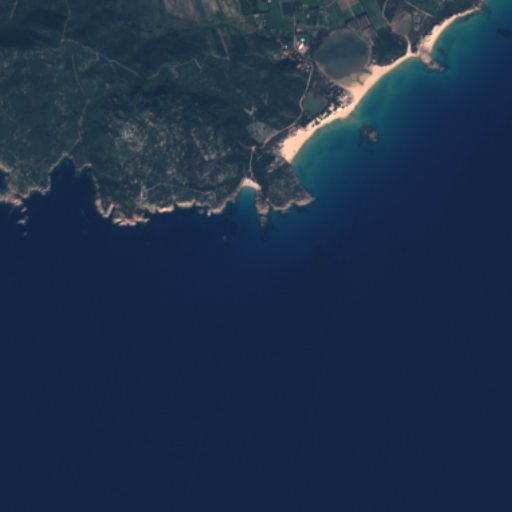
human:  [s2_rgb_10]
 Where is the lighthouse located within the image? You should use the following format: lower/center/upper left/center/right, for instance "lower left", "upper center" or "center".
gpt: The lighthouse is located in the center left of the image.
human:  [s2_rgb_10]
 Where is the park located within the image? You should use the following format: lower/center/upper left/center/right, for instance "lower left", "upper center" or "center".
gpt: The park is located in the upper right of the image.
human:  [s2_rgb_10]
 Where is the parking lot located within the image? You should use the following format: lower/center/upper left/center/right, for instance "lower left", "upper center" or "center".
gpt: The parking lot is located in the upper right of the image.
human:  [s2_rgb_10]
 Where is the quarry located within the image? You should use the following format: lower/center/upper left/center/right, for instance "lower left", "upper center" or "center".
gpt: There is no quarry in the image.